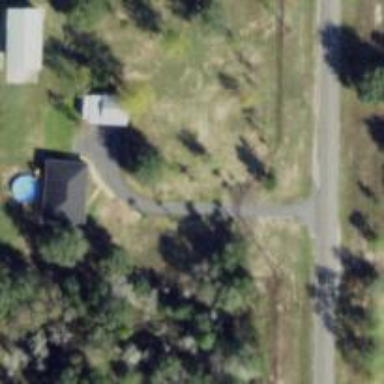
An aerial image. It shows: Driveway.